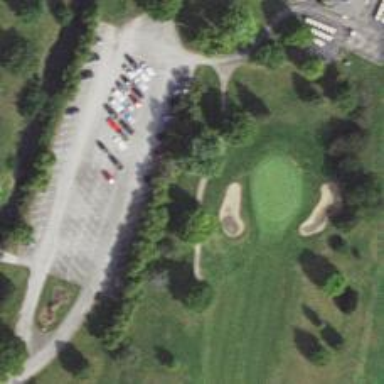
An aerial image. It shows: Path used for both walking and golf.